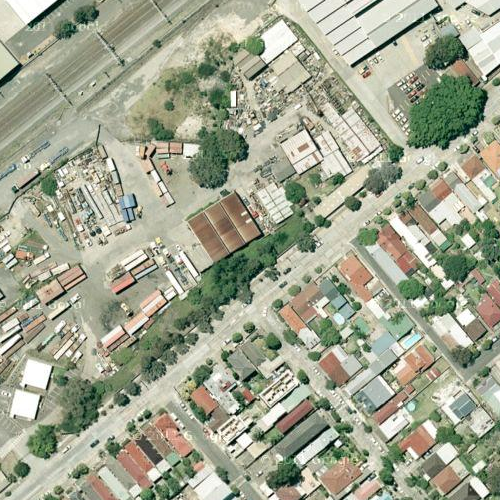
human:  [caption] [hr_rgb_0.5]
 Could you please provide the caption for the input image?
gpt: Lots of houses with different colours of roofs arranged in lines .

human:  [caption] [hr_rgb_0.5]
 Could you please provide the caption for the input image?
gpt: Many houses arranged in lines while some cars on the roads .

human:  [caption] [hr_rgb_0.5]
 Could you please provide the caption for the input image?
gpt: A residential area with houses arranged in lines and some roads go through this area .

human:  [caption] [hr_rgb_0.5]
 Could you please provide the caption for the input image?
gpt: A residential area with houses densely arranged while many plants on the roadside .

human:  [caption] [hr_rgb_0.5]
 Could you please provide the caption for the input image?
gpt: A residential area with houses densely arranged and some roads go through this area .